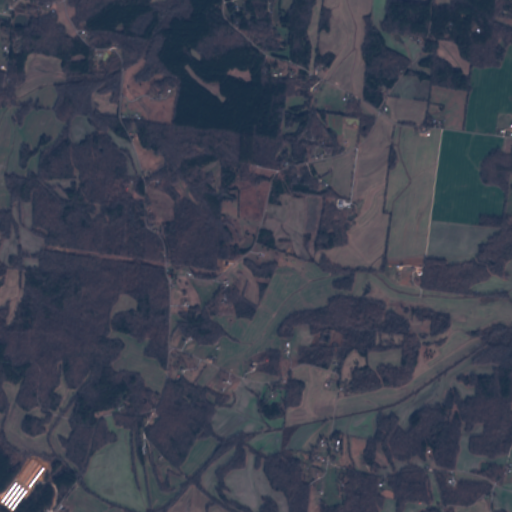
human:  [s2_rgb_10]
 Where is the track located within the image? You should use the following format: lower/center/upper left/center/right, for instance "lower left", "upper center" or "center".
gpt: There is no track in the image.